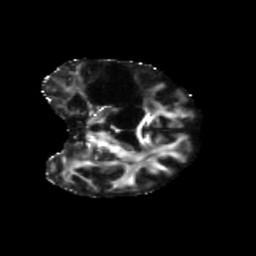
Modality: FA
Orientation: coronal
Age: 66
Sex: female
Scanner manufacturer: siemens
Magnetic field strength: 3 T
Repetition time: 5.47 s
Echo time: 0.0854 s